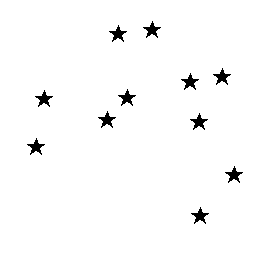
Squares: 0
Triangles: 0
Stars: 11
Total shapes: 11